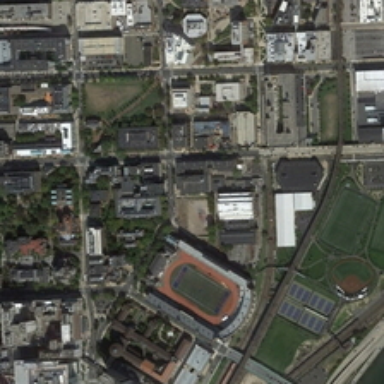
The ground track field is next to a rail .